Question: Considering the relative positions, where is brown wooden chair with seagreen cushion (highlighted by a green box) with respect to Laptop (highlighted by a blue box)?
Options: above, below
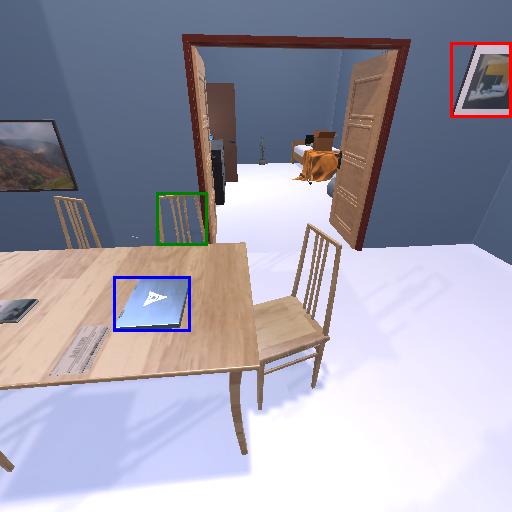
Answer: above